Field crop: tomato
Growth stage: 2
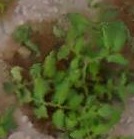
Species: tomato